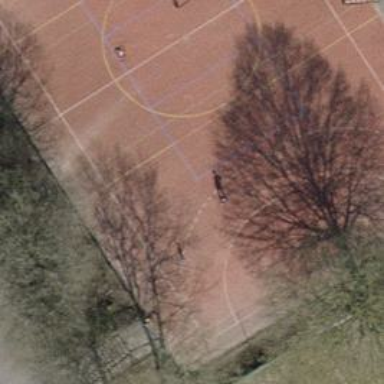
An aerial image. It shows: Handball pitch with tartan surface.